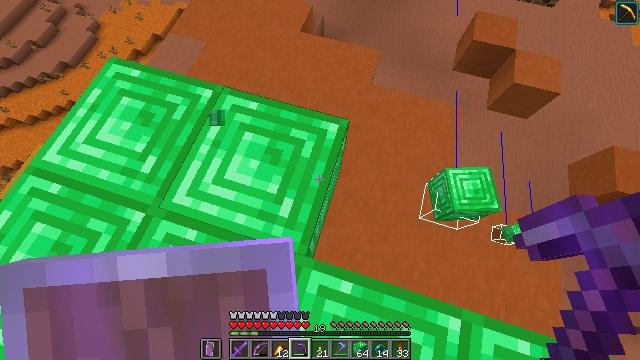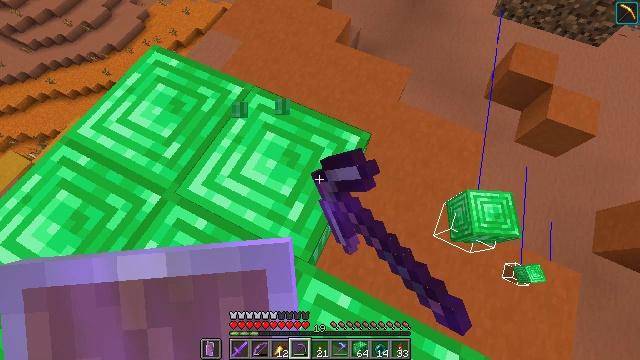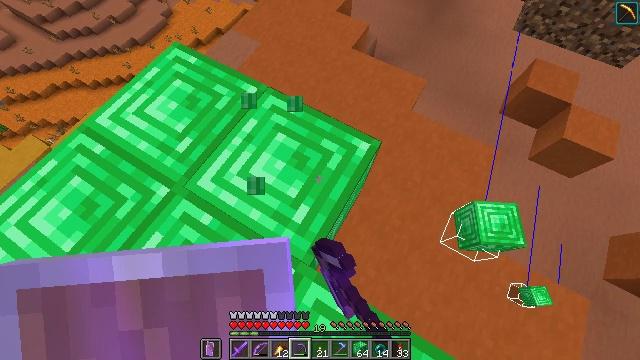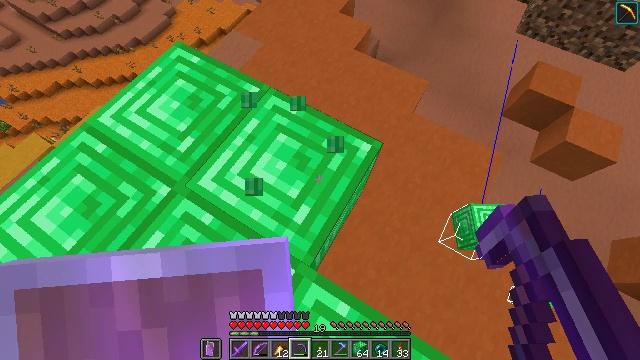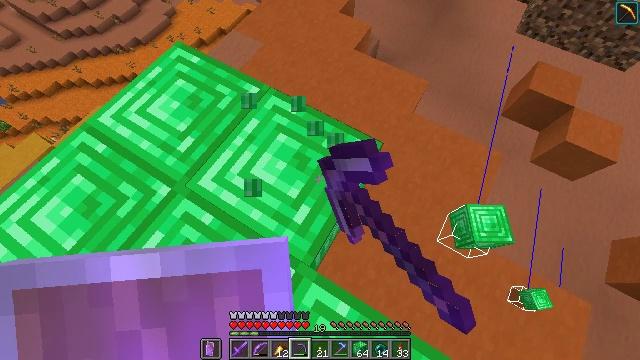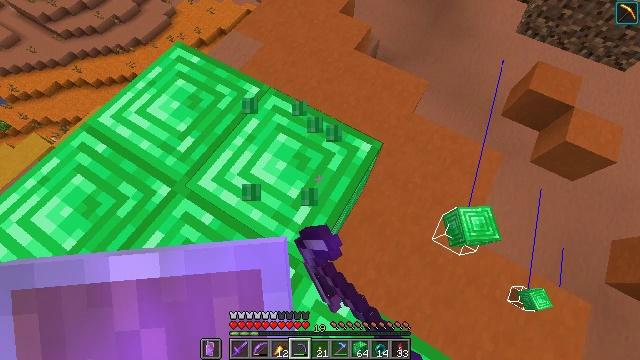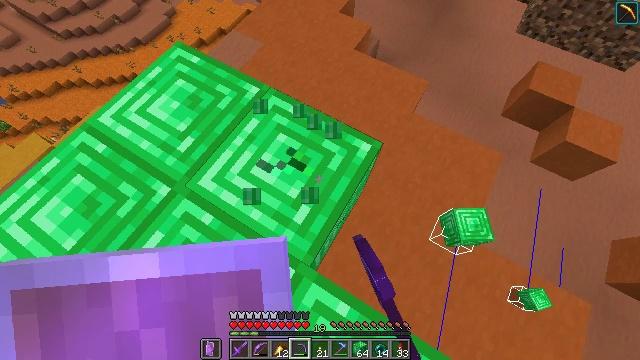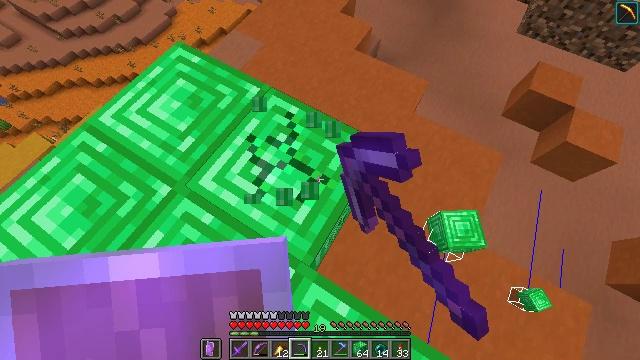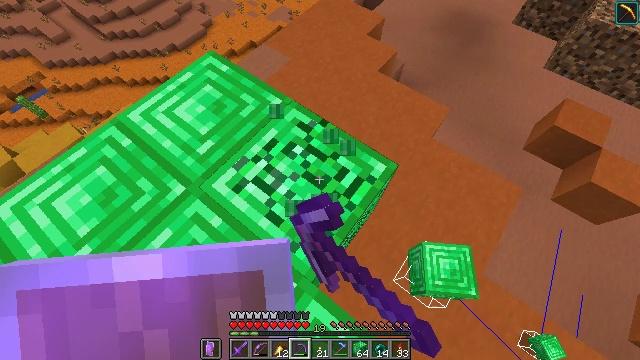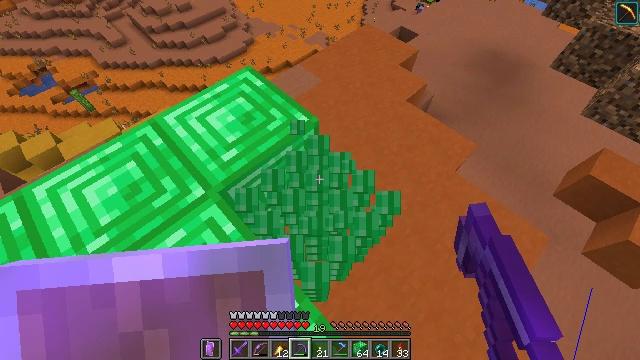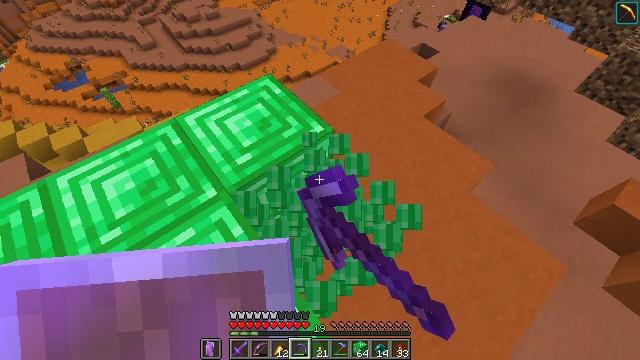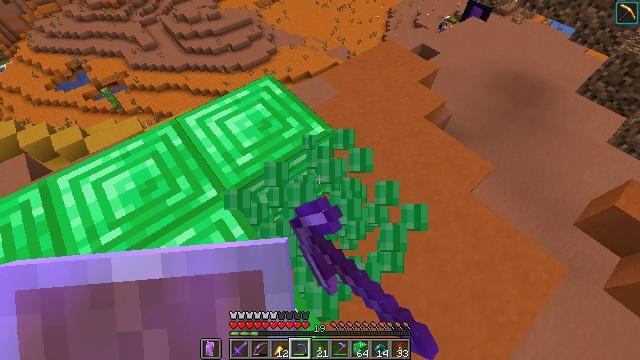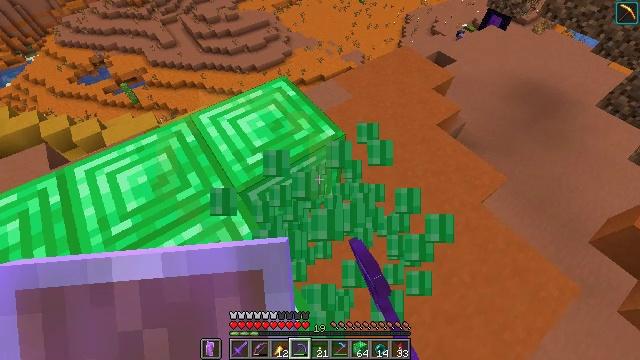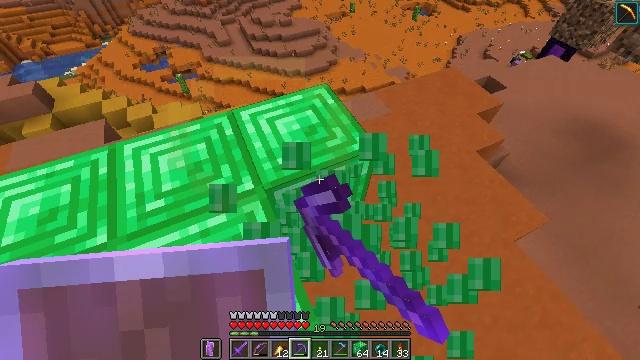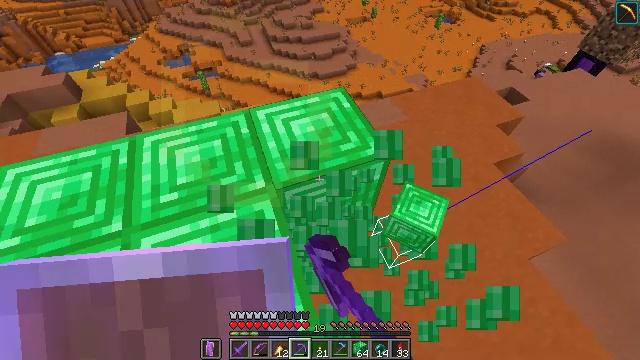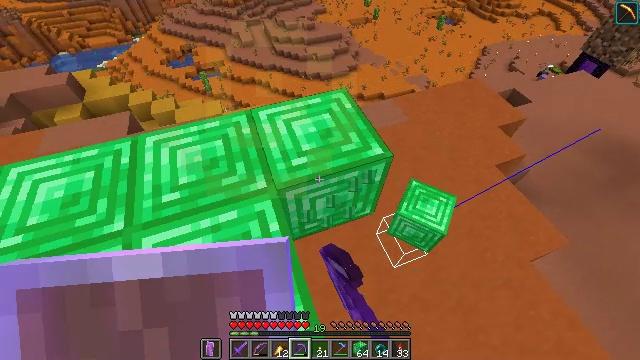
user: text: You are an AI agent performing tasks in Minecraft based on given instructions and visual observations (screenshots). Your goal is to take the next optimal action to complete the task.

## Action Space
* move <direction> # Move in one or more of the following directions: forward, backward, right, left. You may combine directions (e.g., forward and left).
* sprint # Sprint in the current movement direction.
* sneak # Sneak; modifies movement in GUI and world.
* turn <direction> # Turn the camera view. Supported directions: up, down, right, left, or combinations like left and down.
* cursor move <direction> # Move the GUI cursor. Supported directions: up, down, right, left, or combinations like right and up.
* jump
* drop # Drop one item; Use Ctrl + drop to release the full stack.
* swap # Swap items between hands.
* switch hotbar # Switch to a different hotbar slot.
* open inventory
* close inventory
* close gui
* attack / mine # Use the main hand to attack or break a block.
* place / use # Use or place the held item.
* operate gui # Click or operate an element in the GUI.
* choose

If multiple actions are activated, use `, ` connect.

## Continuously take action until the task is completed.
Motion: motion action
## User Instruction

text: Use a pickaxe to mine the emerald block.
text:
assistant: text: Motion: turn left and up, attack / mine
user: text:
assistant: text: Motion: turn left, attack / mine
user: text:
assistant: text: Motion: attack / mine
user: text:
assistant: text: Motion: attack / mine
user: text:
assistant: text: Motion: attack / mine
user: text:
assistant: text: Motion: attack / mine
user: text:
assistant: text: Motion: attack / mine
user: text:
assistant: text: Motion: turn left and up, attack / mine
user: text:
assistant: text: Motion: turn left and up, attack / mine
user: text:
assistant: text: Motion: turn left and up, attack / mine
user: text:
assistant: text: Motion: attack / mine
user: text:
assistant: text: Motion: turn left, attack / mine
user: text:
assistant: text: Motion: turn left and up, attack / mine
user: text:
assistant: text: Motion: turn left, attack / mine
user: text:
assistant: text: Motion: attack / mine
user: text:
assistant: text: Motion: attack / mine
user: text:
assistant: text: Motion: turn left, attack / mine
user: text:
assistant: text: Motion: attack / mine
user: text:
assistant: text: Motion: attack / mine
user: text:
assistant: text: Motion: attack / mine
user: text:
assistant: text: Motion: attack / mine
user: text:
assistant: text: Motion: attack / mine
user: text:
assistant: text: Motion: attack / mine
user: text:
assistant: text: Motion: attack / mine
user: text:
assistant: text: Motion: turn left, attack / mine
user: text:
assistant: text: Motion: turn left and up, attack / mine
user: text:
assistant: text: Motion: turn left, attack / mine
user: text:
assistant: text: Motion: attack / mine
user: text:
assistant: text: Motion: attack / mine
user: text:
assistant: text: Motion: move forward, attack / mine